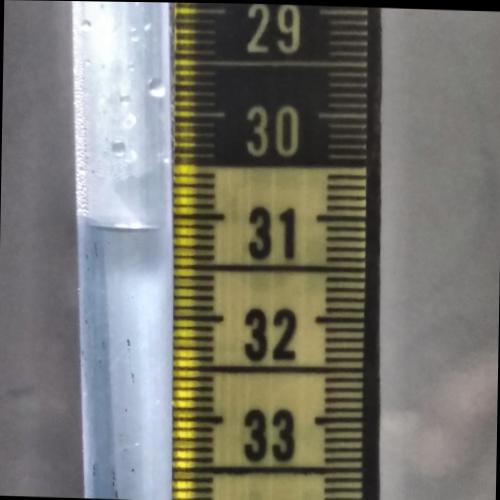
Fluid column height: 31.1 cm